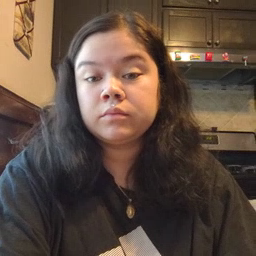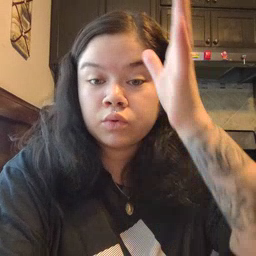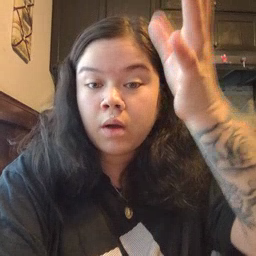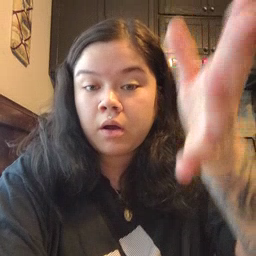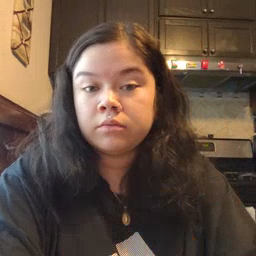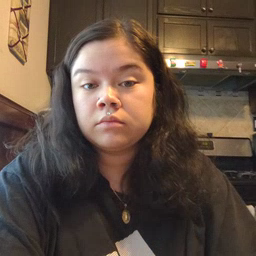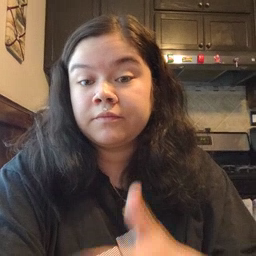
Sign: grandpa